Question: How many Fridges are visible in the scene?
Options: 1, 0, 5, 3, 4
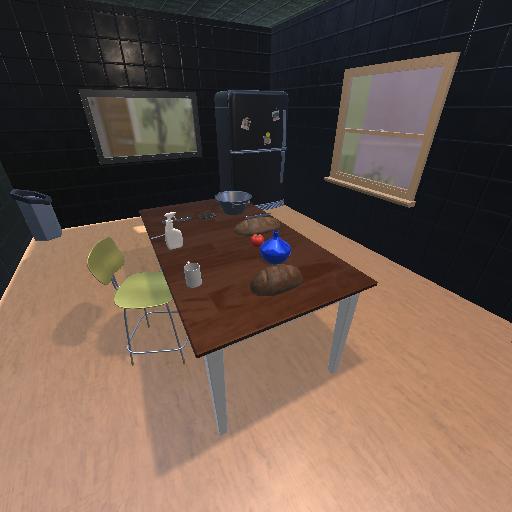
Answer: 1